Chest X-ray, AP view. Patient: 28 years old, sex F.
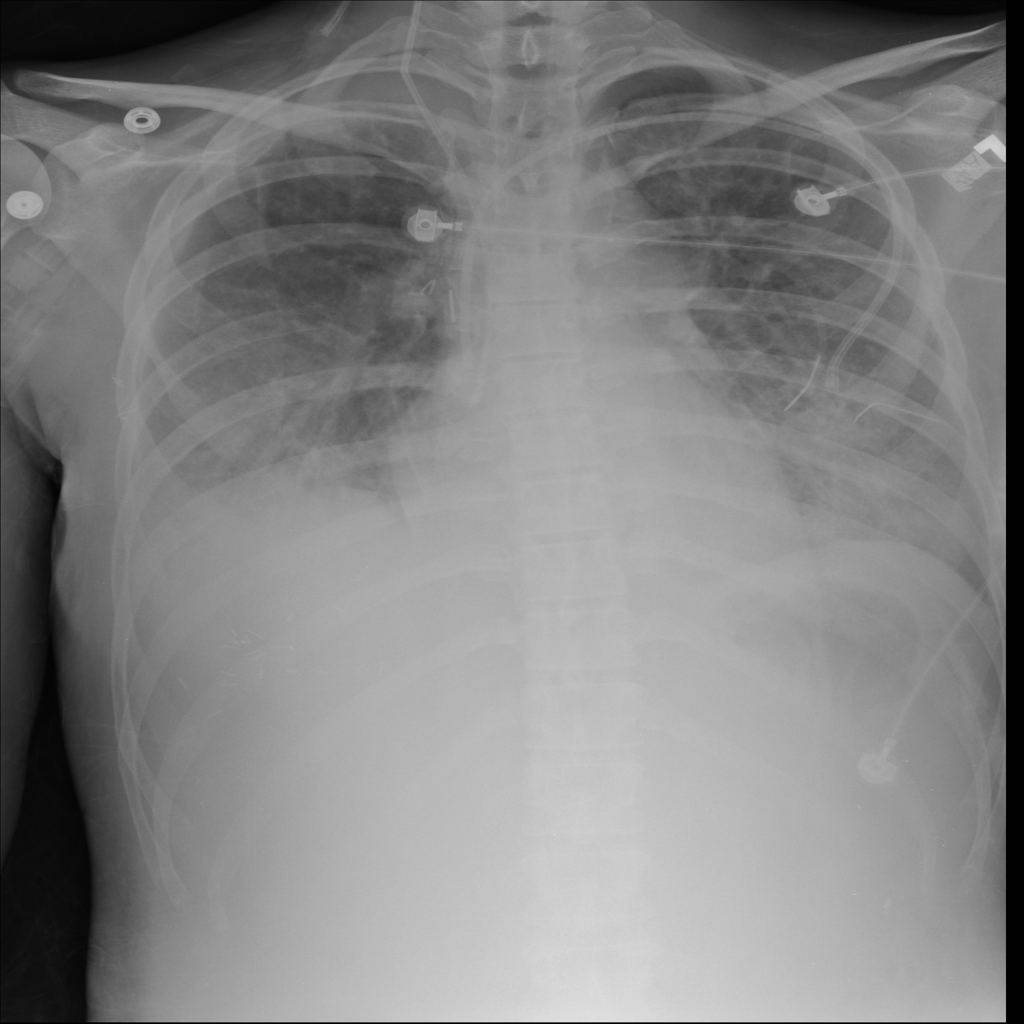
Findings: No Finding